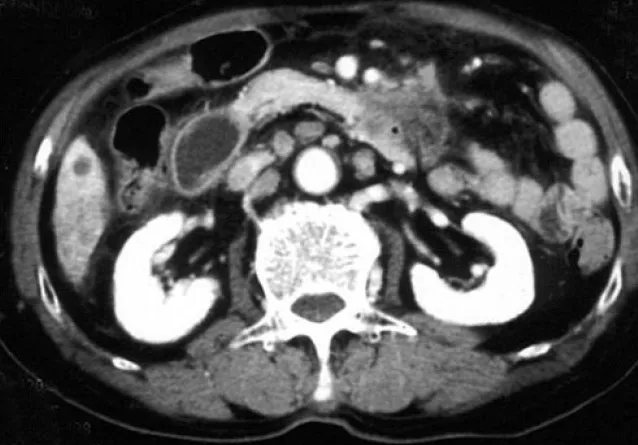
Computed tomography reveals a tumor in the third portion of the duodenum.
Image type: radiology (ct)